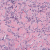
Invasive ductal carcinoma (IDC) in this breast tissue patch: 1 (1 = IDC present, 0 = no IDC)